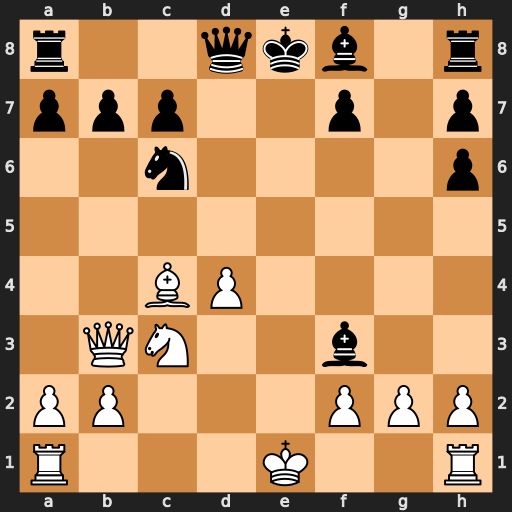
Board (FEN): r2qkb1r/ppp2p1p/2n4p/8/2BP4/1QN2b2/PP3PPP/R3K2R
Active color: w
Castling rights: KQkq
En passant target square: -
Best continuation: Bxf7+ Kd7 Qe6#